Interaction volume radius: 10 \u00c5
Interaction volume height: 10 \u00c5
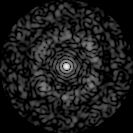
Disorder parameter: 0.7608